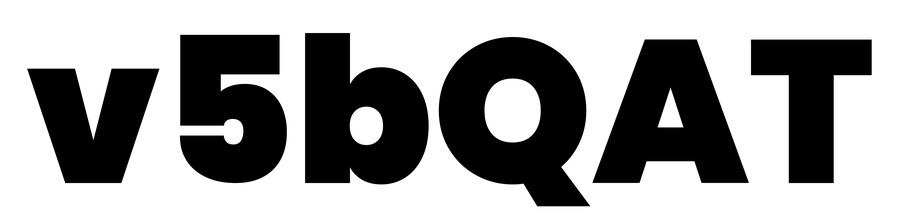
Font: Poppins-Black